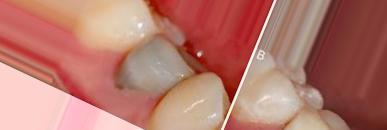
Condition: Tooth Discoloration